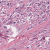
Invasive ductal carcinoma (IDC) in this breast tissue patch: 1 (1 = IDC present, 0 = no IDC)